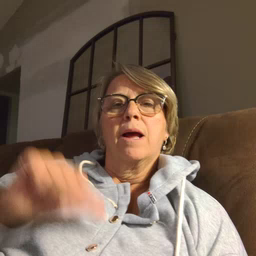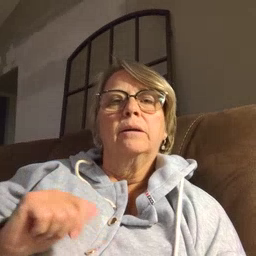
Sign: jacket